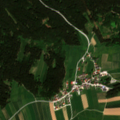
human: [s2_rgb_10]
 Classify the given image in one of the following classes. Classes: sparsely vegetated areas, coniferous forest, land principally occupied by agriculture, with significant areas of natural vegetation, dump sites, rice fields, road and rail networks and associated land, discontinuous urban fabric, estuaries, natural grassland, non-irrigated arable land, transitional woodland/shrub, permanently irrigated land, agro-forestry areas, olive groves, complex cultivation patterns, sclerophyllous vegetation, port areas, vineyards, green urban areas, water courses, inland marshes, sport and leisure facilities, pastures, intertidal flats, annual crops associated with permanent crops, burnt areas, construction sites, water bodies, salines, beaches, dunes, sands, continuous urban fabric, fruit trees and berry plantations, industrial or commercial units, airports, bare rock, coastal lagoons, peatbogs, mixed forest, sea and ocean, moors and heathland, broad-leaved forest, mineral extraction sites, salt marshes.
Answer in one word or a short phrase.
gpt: non-irrigated arable land, complex cultivation patterns, coniferous forest